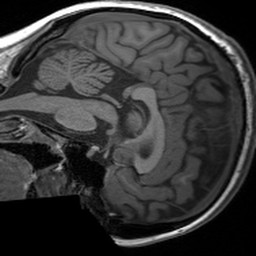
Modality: T1w
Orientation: sagittal
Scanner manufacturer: siemens
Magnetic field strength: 3 T
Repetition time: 1.54 s
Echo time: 0.00234 s